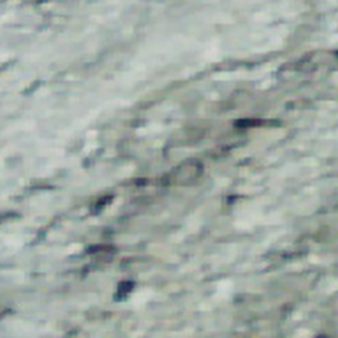
Label: other